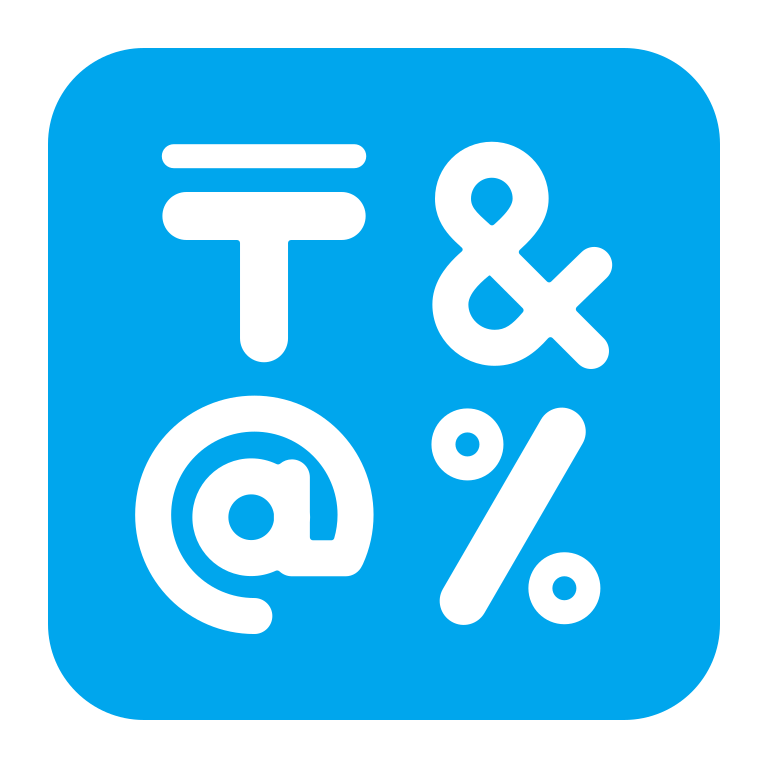
input symbols flat